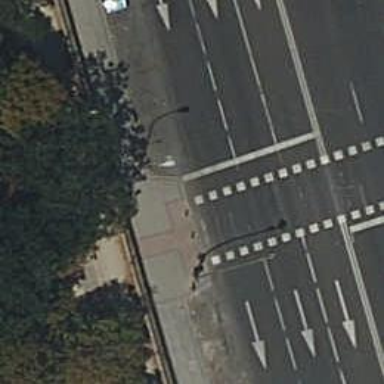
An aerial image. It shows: Kerb barrier.